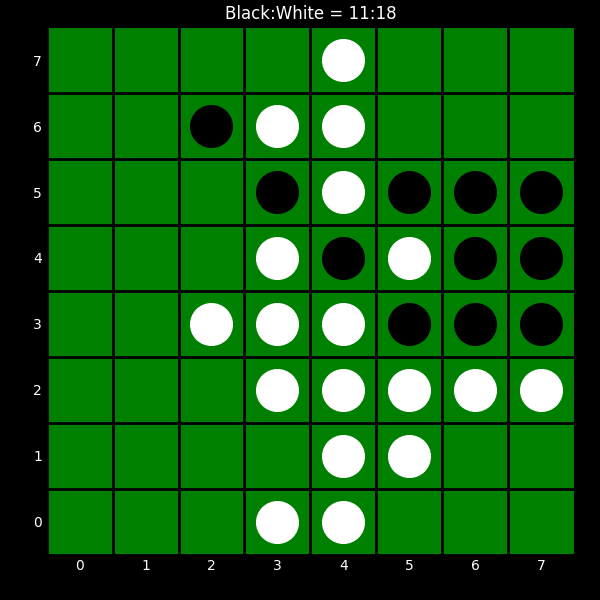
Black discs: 11
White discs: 18